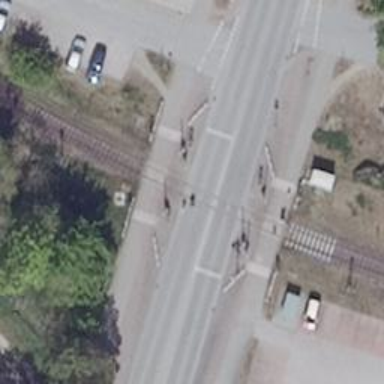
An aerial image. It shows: Crossing for the railway.